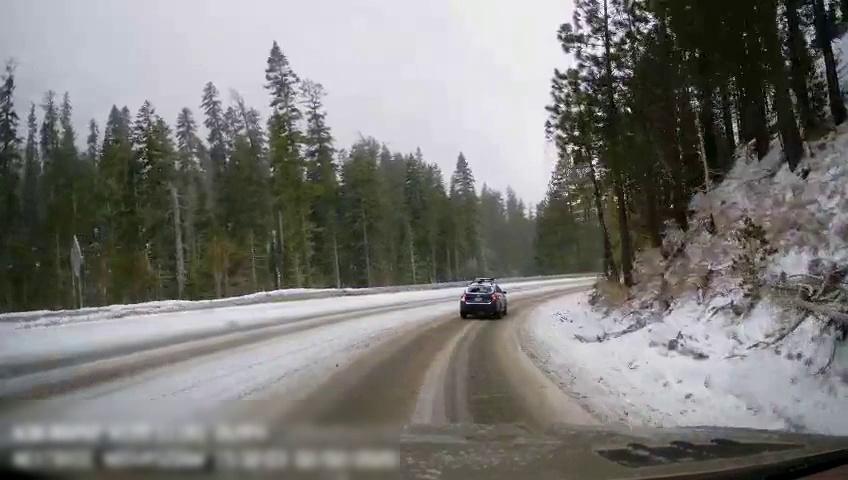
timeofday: Day
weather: Snowy
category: Drivable Space
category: Vehicles | Car
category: Traffic | Signs